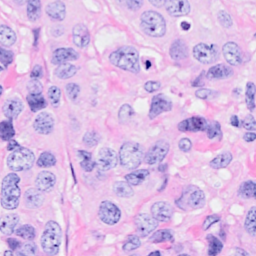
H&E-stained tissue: Breast